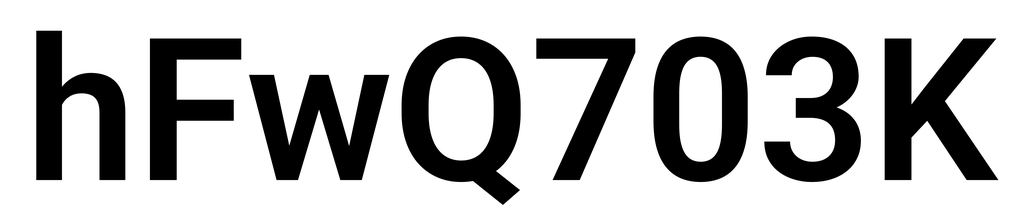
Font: Roboto_SemiBold